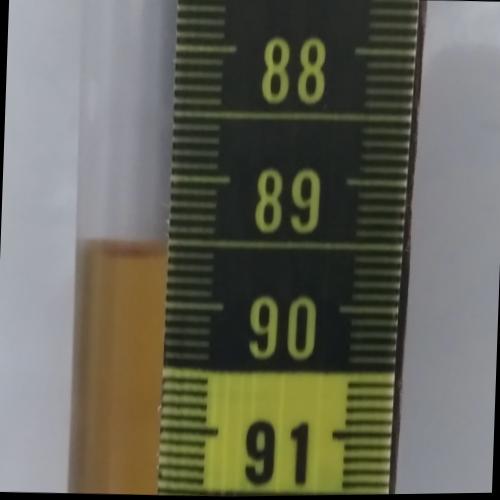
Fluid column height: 89.6 cm